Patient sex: M
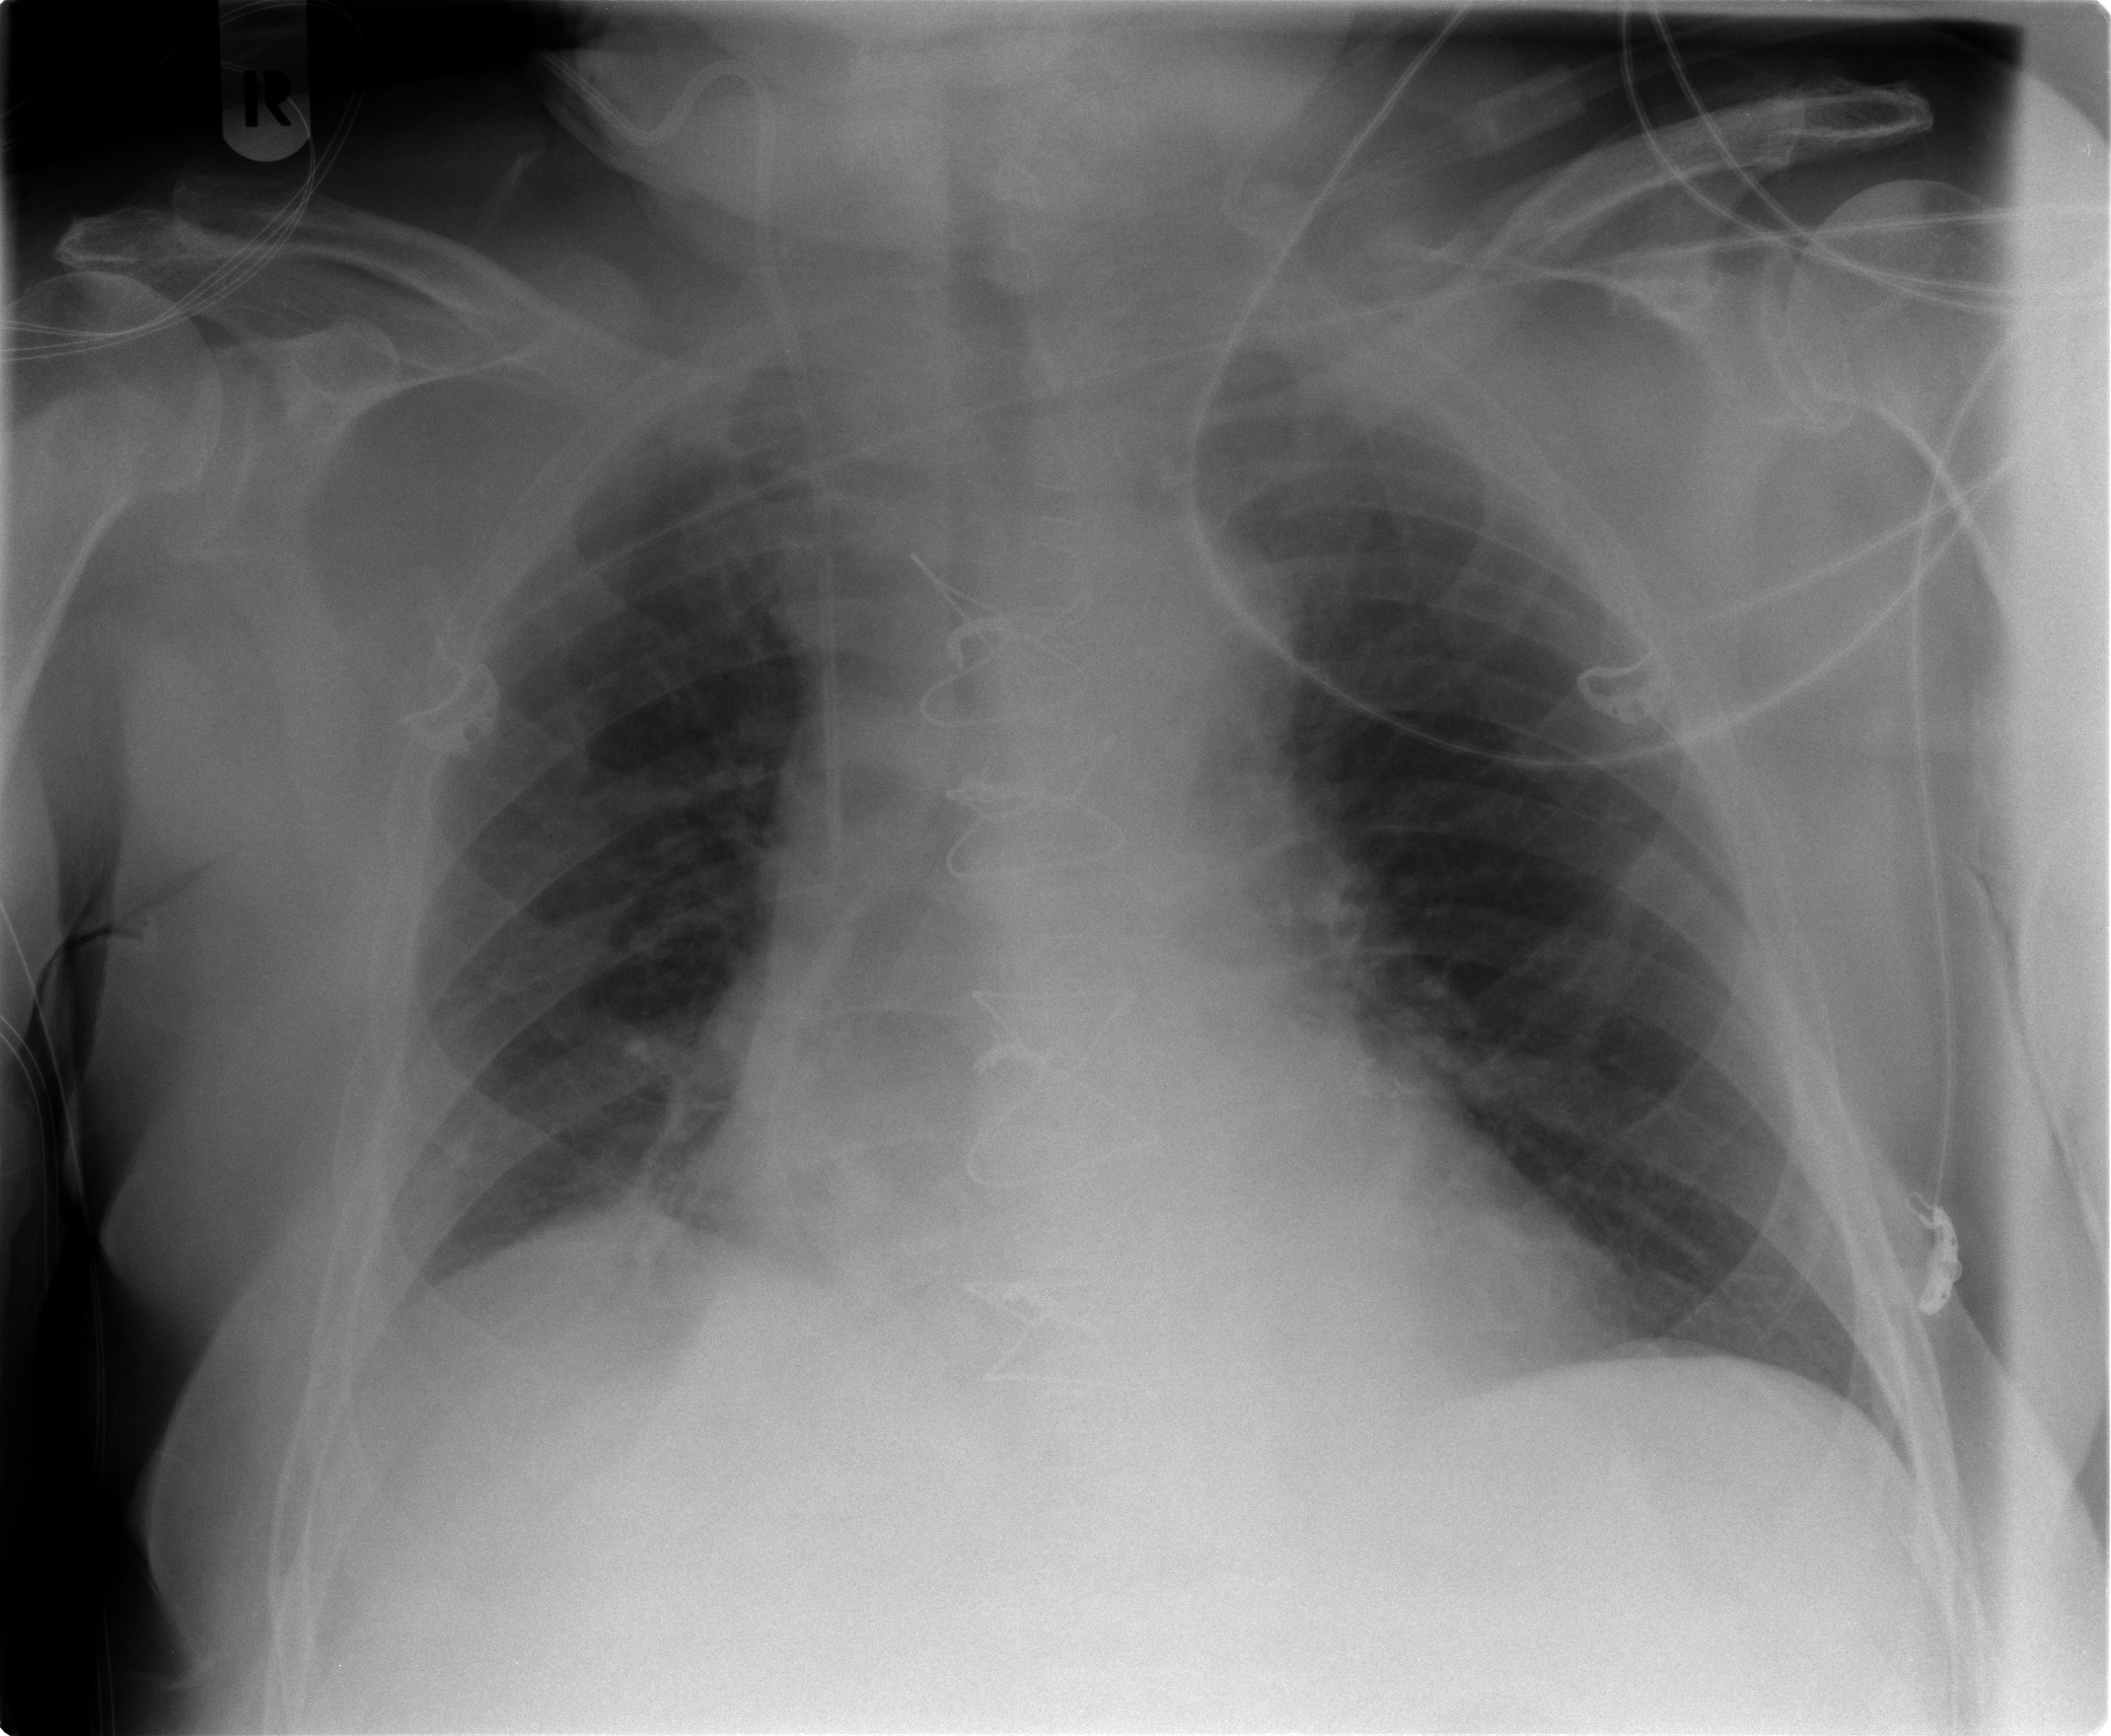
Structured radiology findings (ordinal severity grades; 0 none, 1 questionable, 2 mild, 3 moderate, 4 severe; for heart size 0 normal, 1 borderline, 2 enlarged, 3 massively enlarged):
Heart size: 0
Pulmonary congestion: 0
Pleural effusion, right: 0
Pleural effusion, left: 0
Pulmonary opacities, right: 0
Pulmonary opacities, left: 0
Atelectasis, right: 2
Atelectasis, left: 0